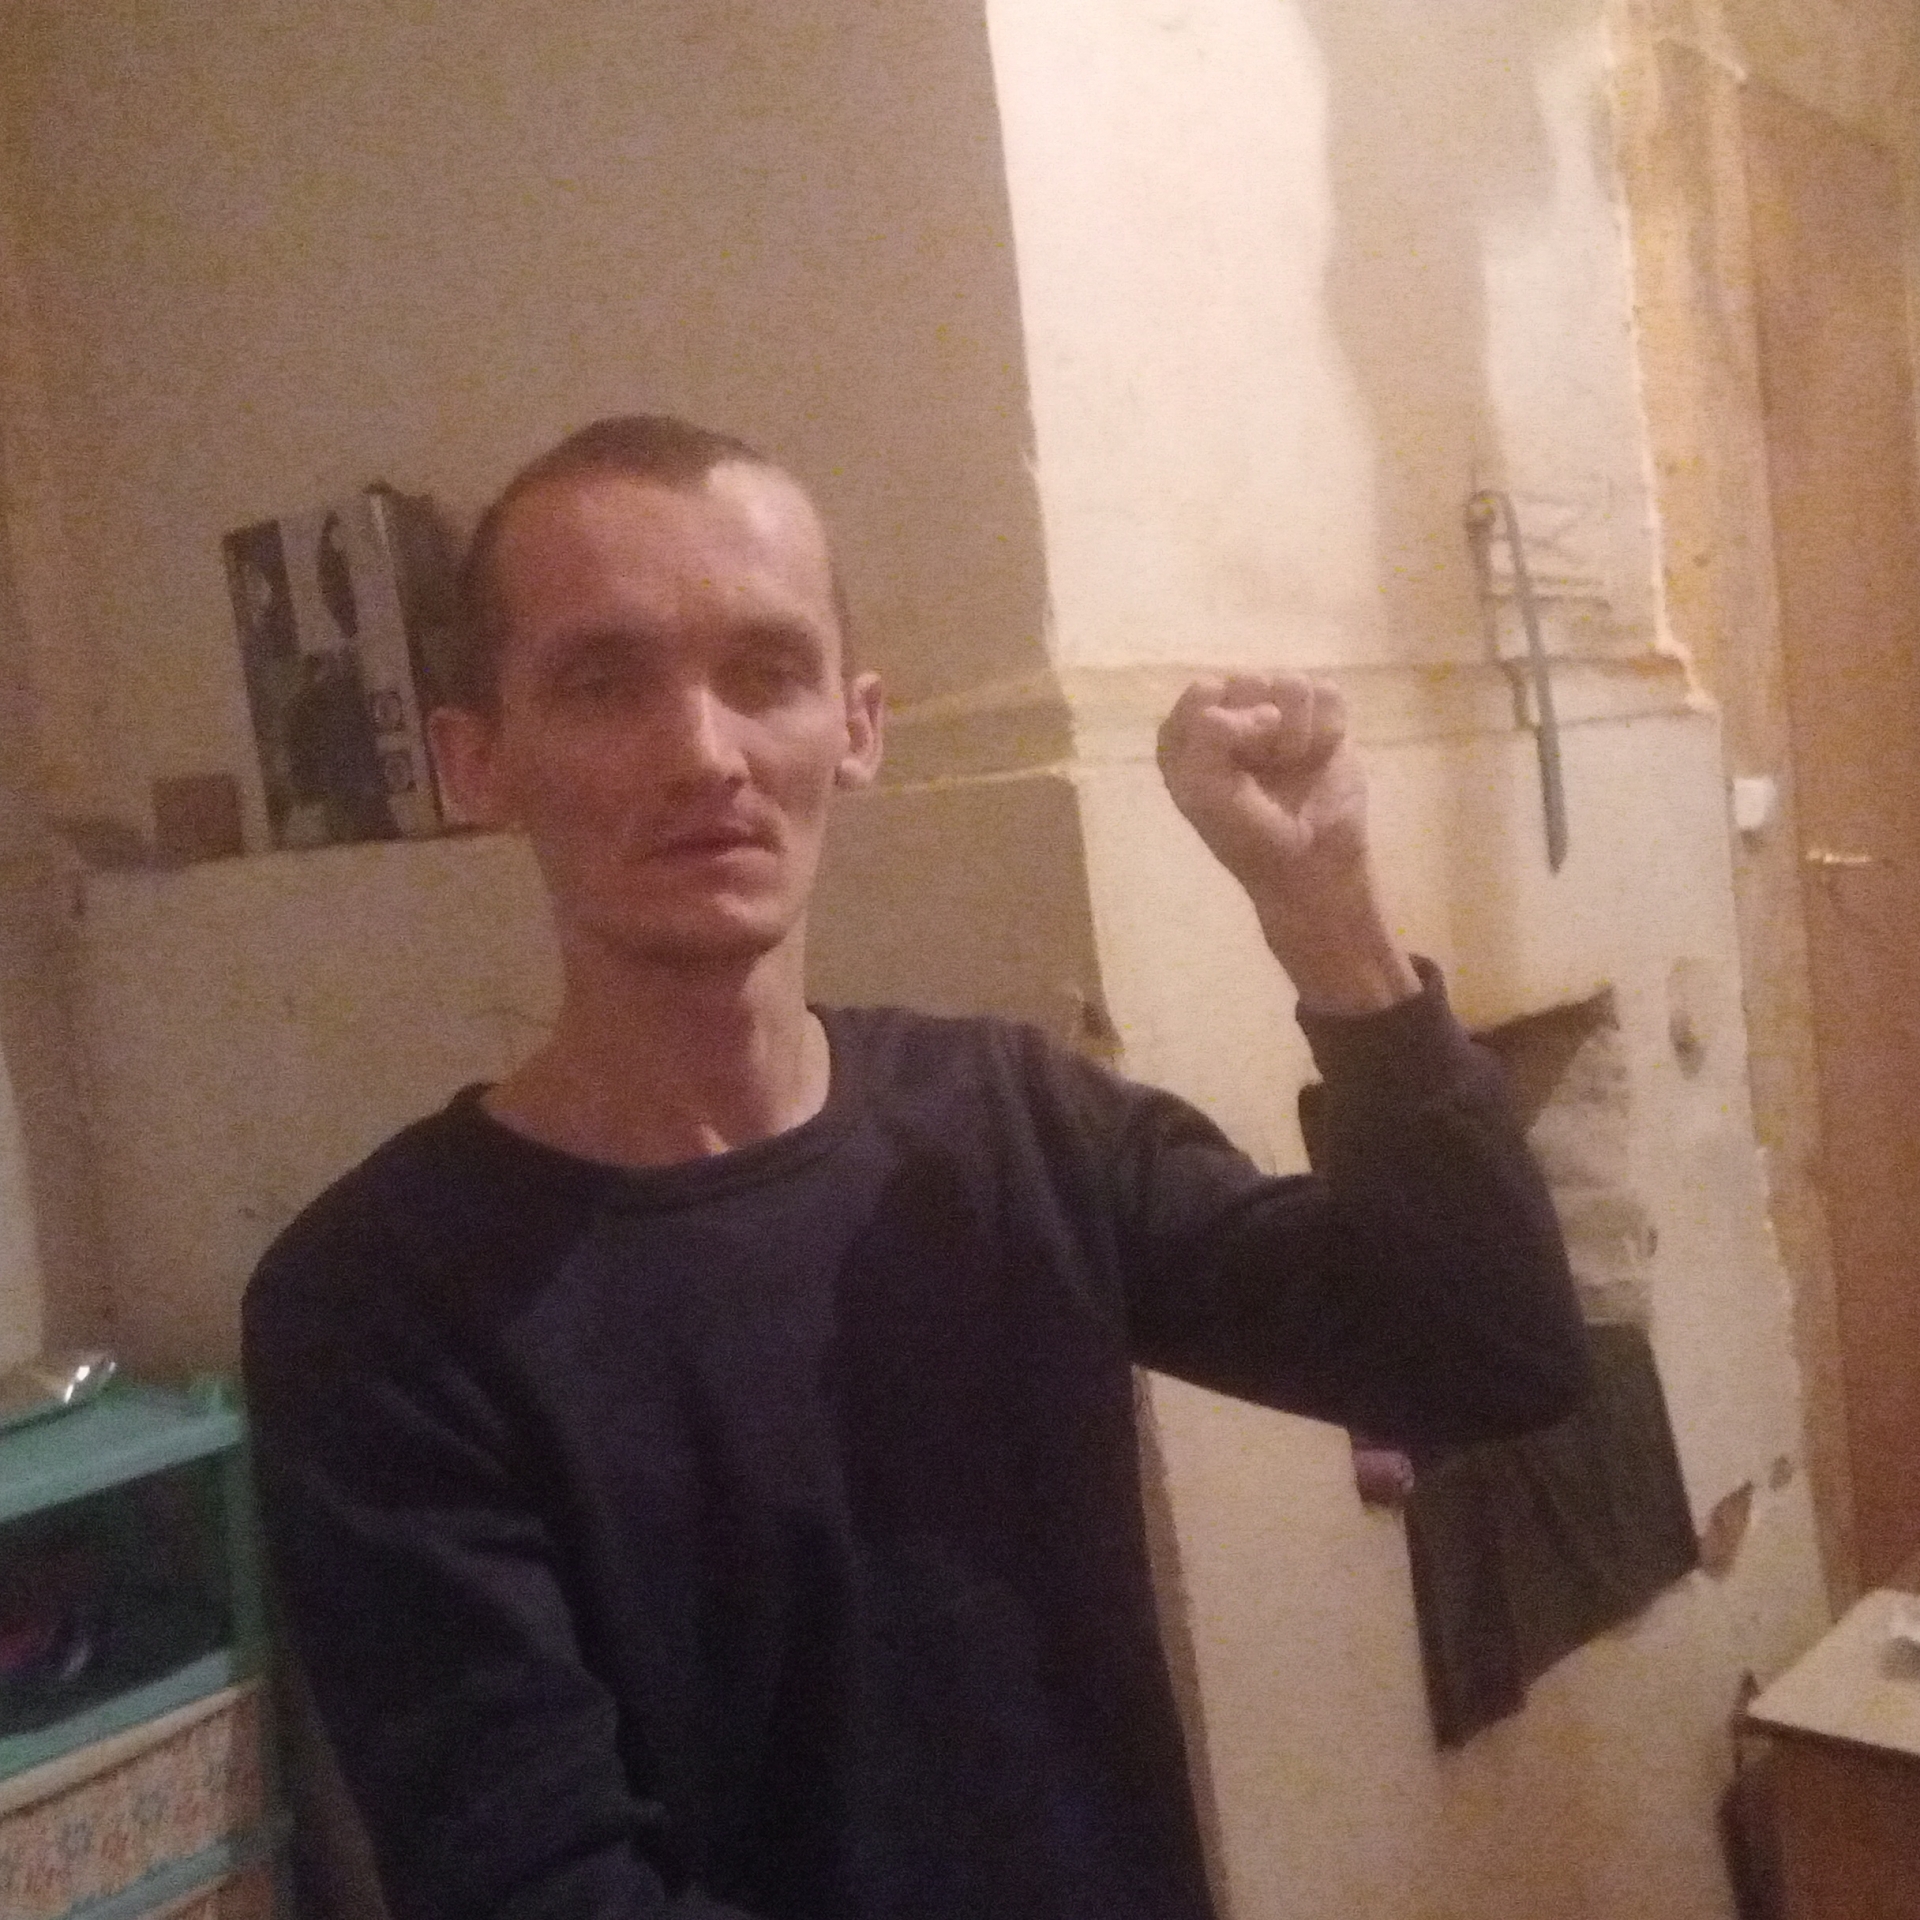
Label: noise